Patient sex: M
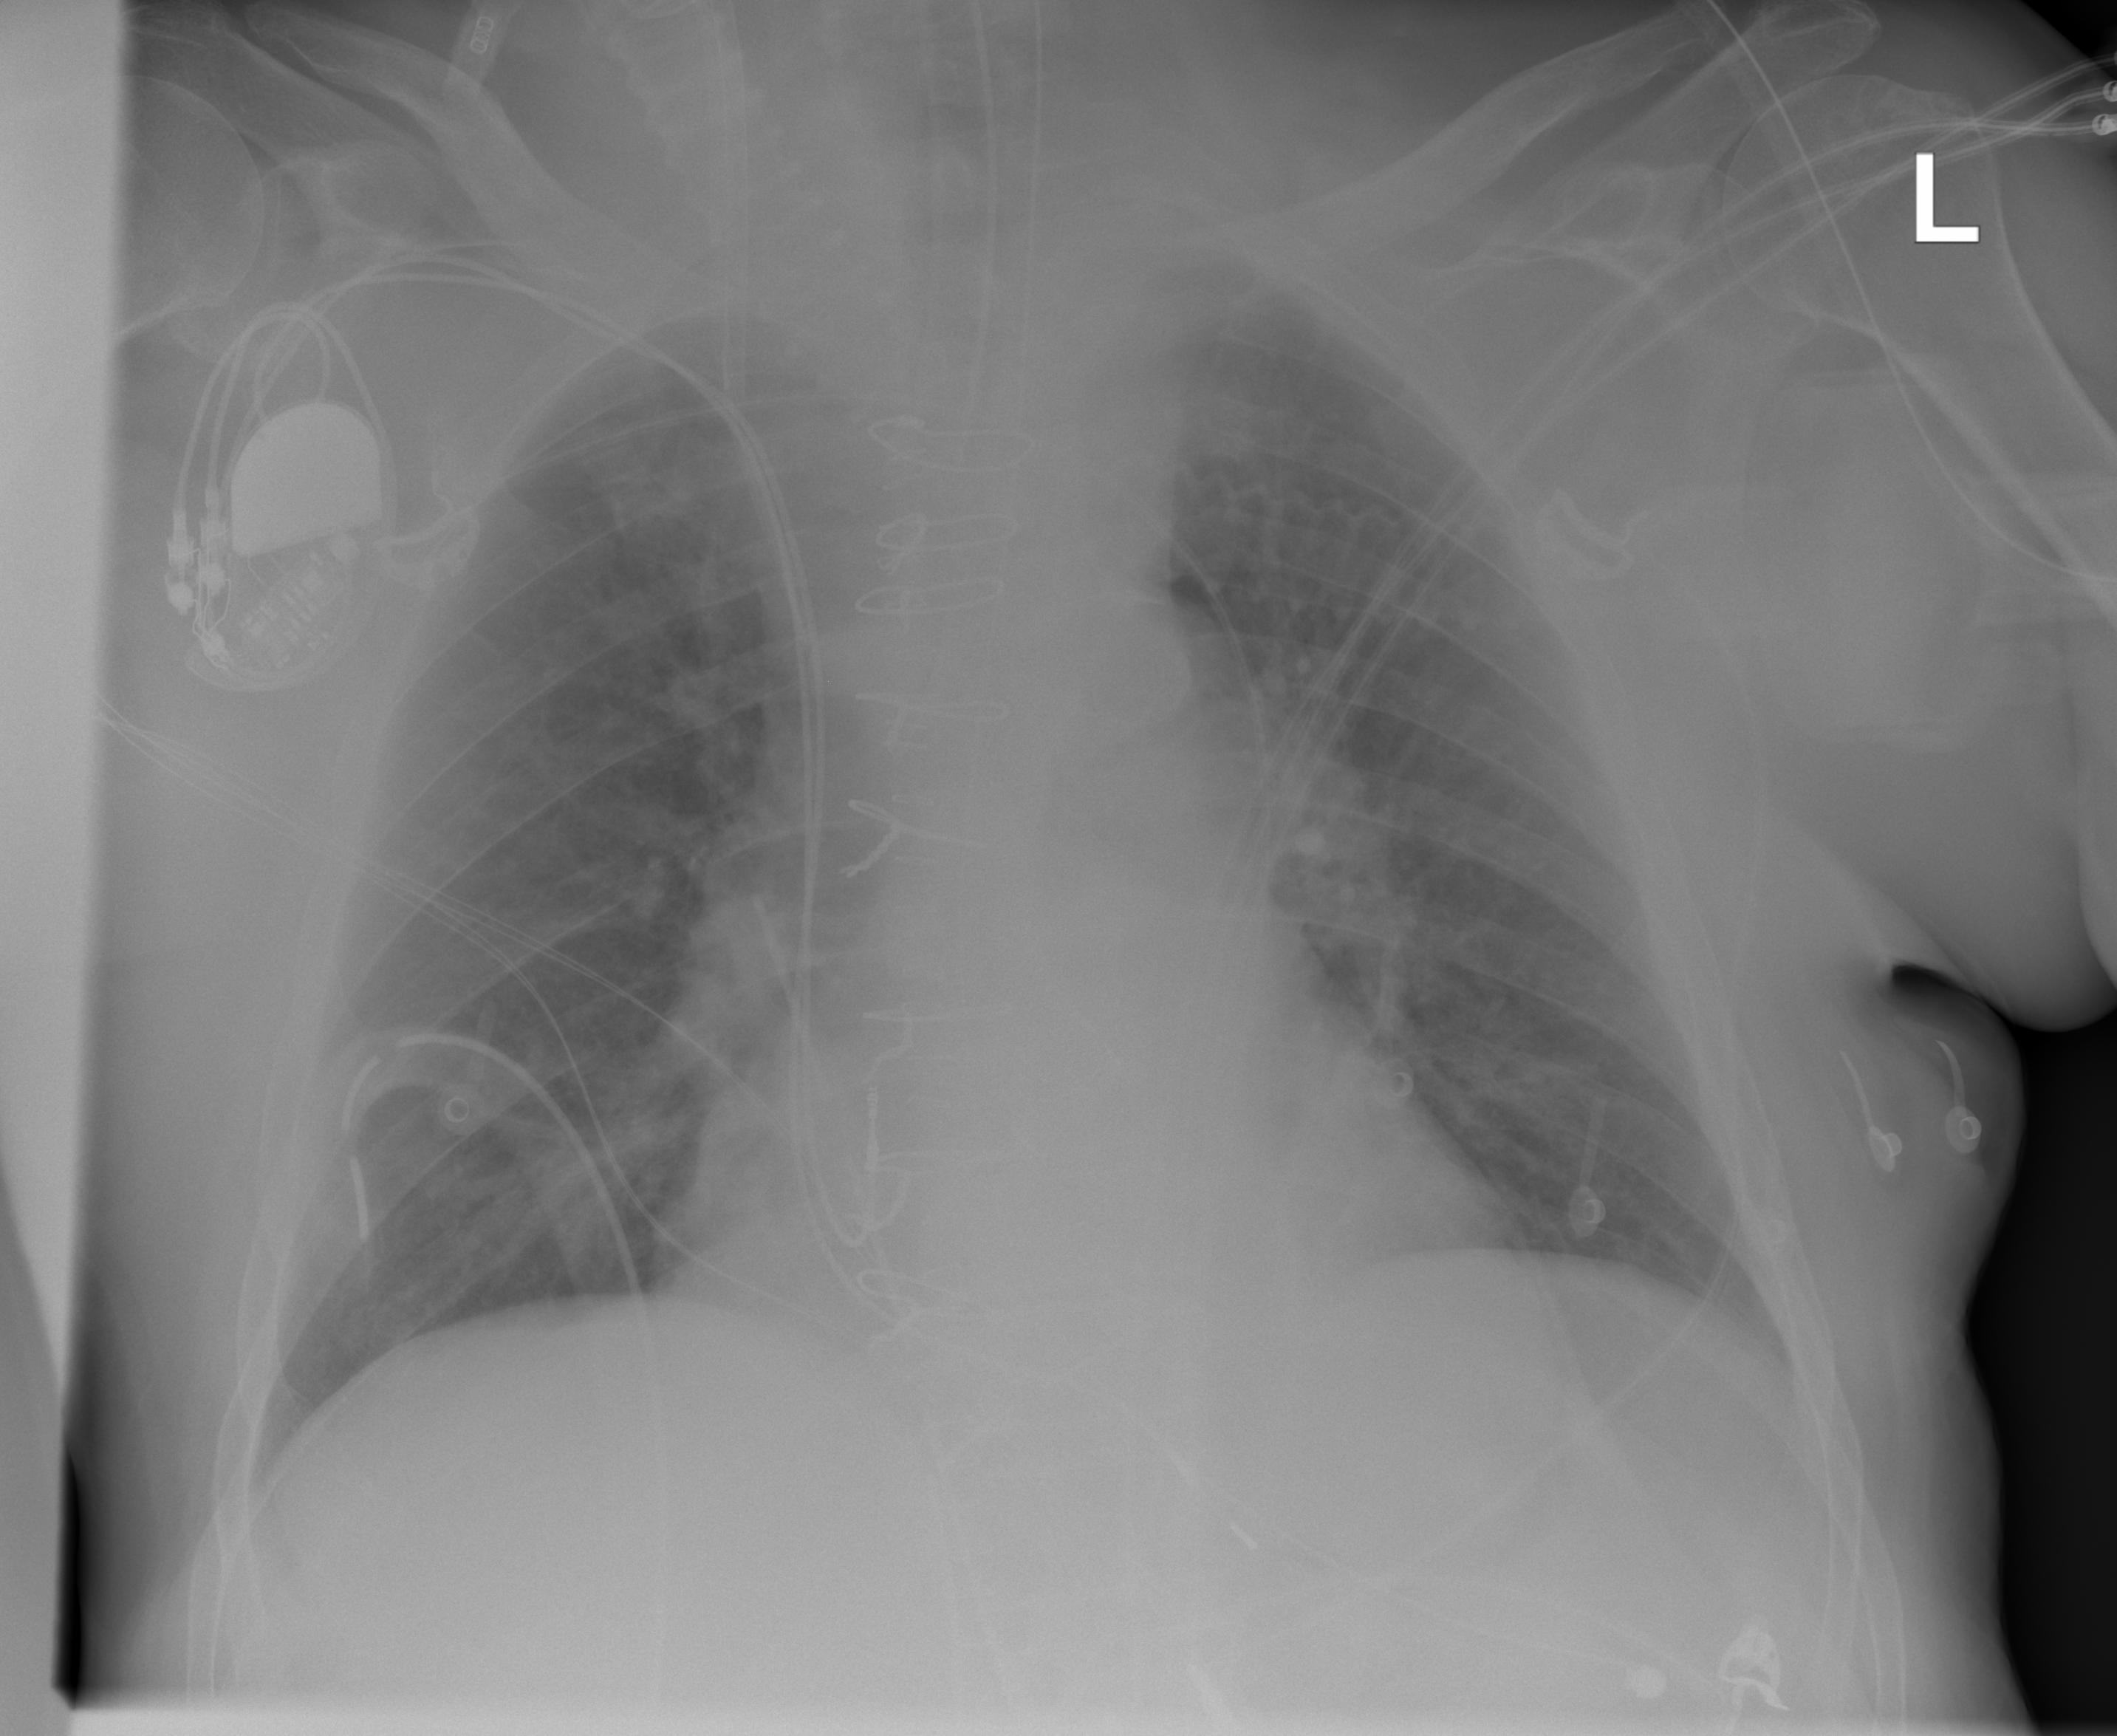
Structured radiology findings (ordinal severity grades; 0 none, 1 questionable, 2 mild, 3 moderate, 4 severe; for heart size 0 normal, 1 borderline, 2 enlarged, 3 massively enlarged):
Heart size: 0
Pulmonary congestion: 2
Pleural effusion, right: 0
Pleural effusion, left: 0
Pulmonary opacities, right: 0
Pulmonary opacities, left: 0
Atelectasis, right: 0
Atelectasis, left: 0